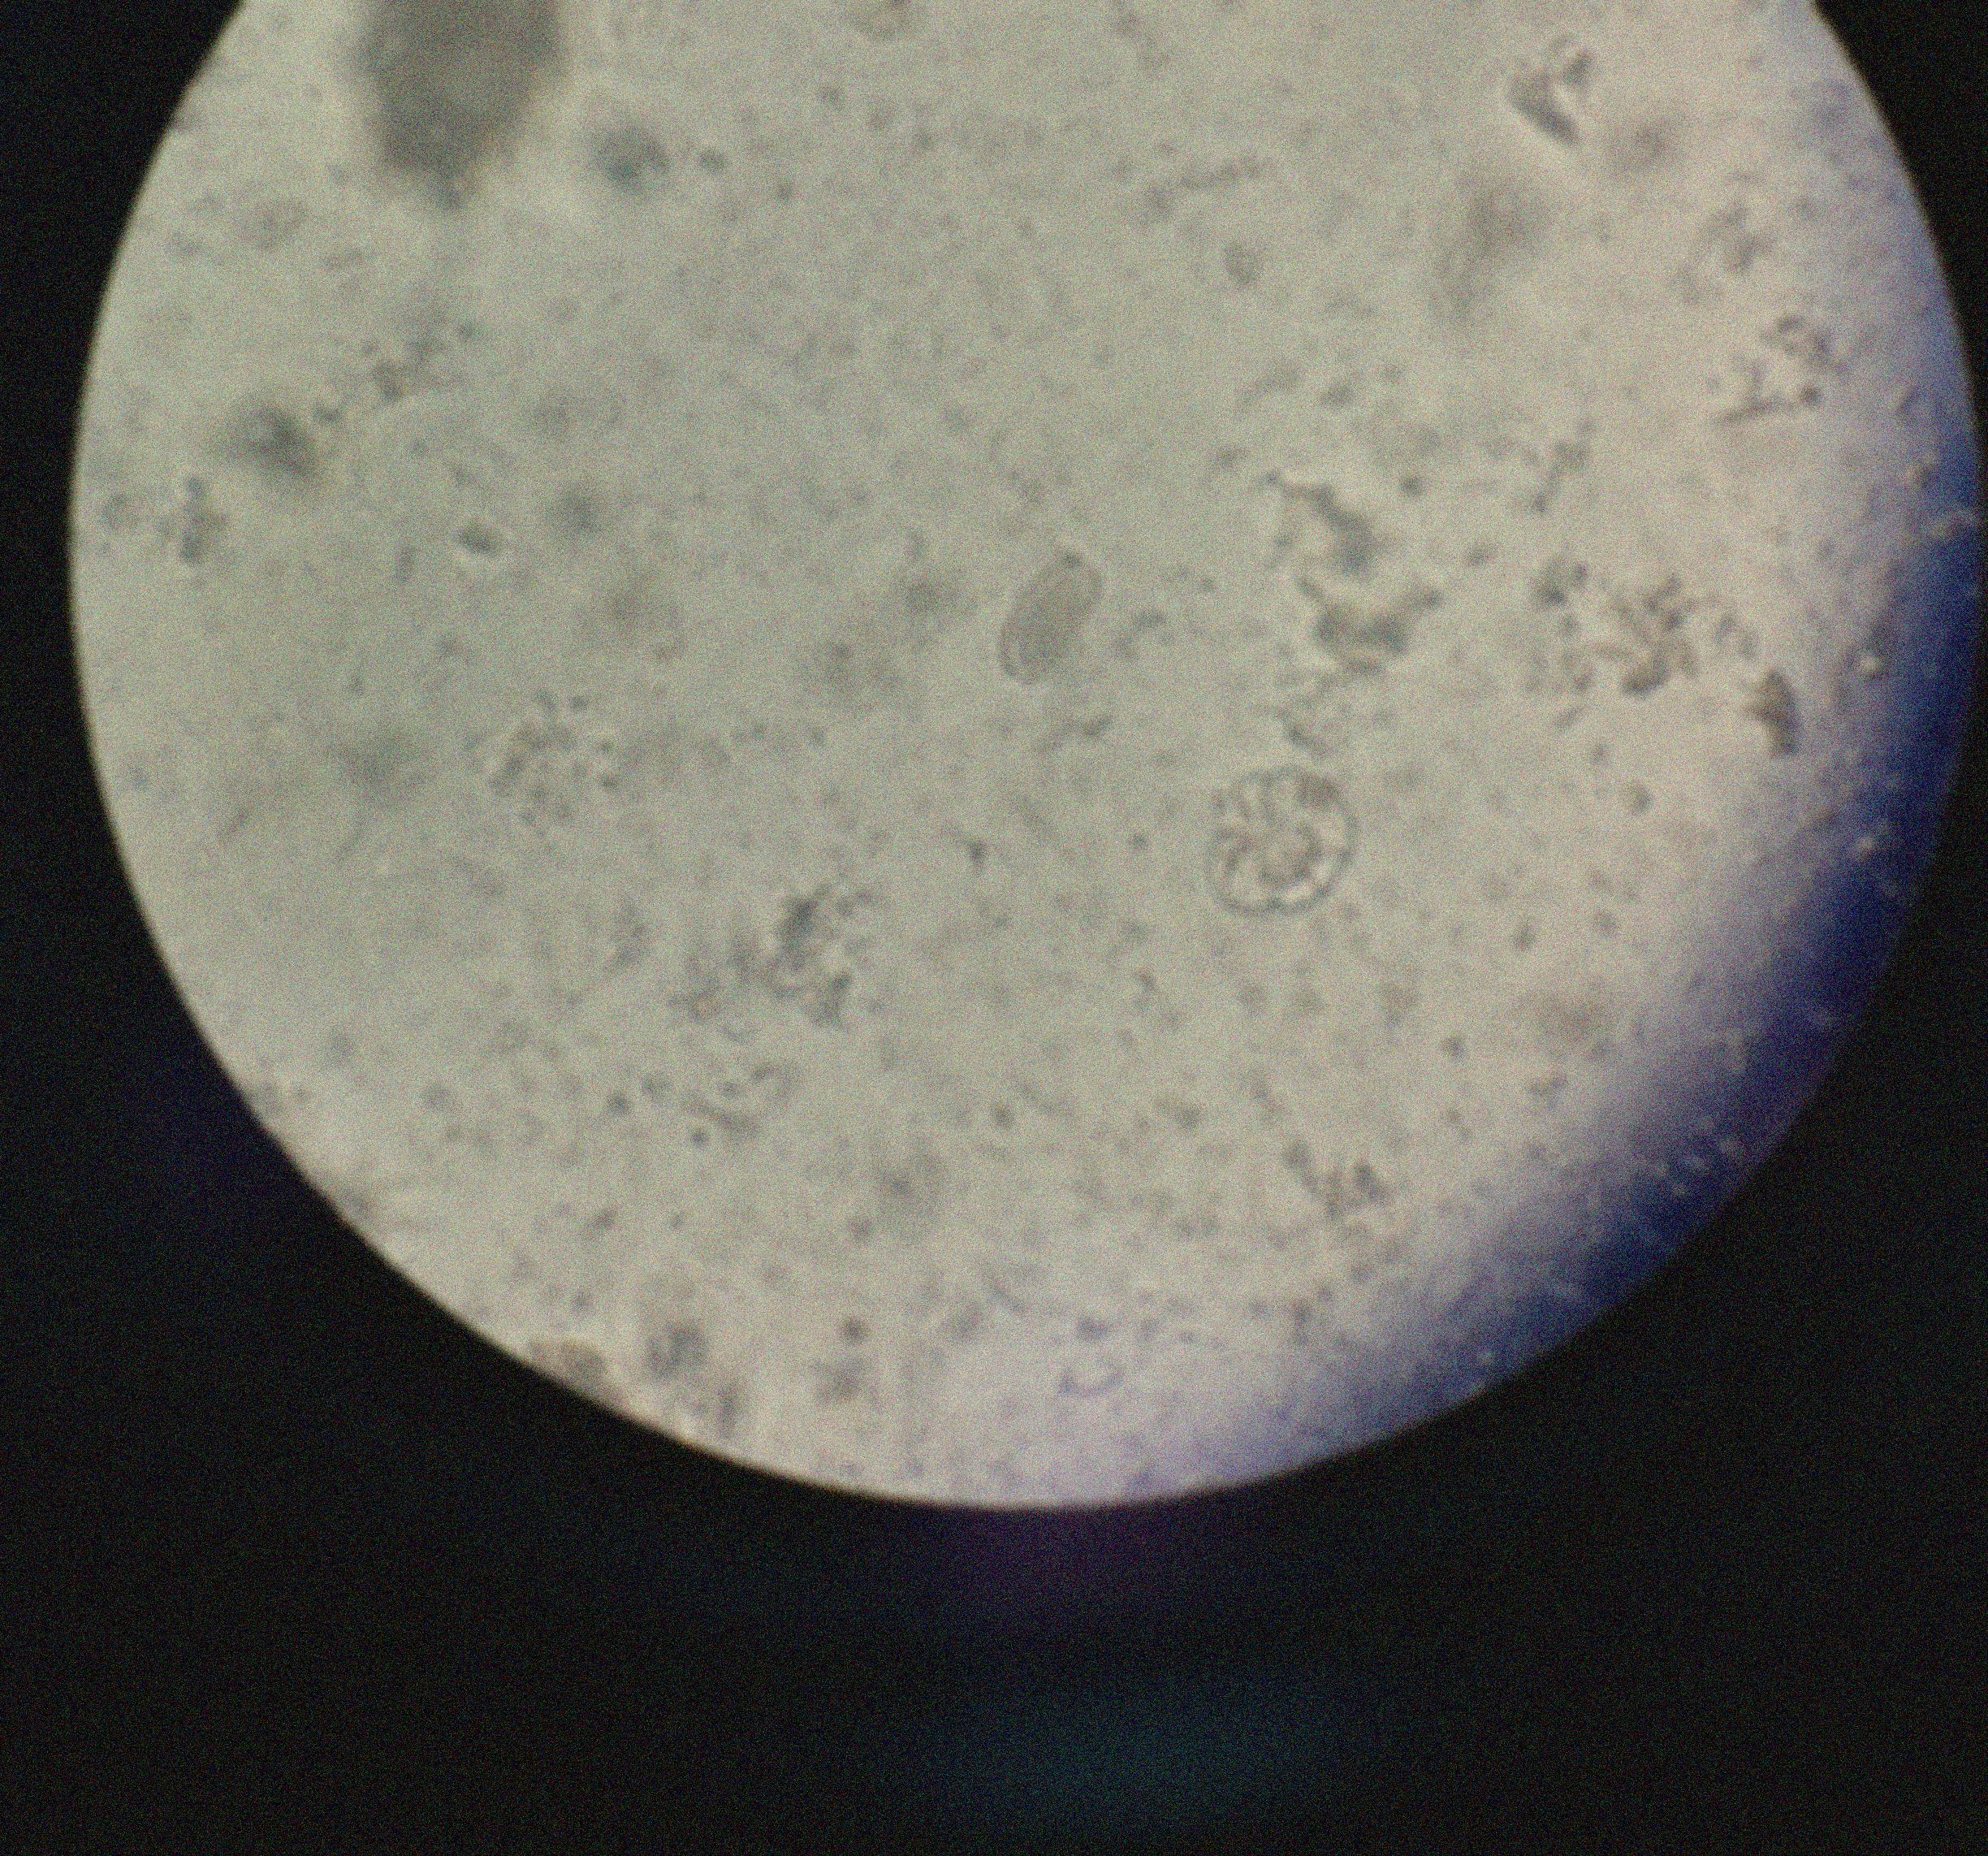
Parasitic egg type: Capillaria philippinensis